Field crop: maize
Growth stage: 2
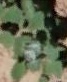
Species: chenopodium